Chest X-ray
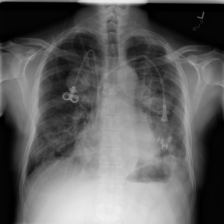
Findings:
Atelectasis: negative
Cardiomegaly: negative
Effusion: negative
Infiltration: negative
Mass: positive
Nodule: negative
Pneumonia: negative
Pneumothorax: negative
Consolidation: negative
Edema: negative
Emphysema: negative
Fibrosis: negative
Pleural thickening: negative
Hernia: negative